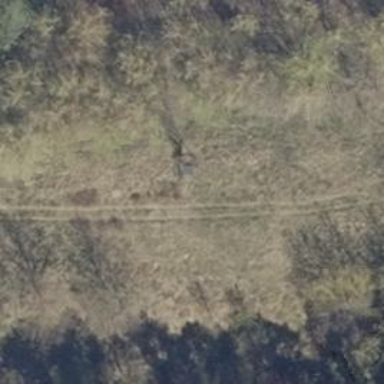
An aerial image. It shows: Hunting stand.